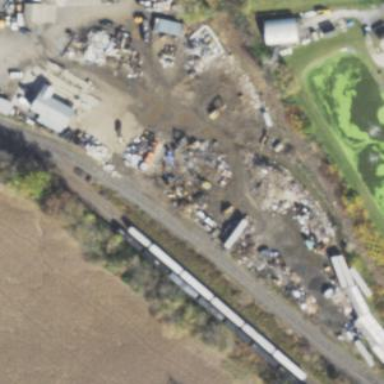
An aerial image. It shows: Industrial area designated as scrap yard.